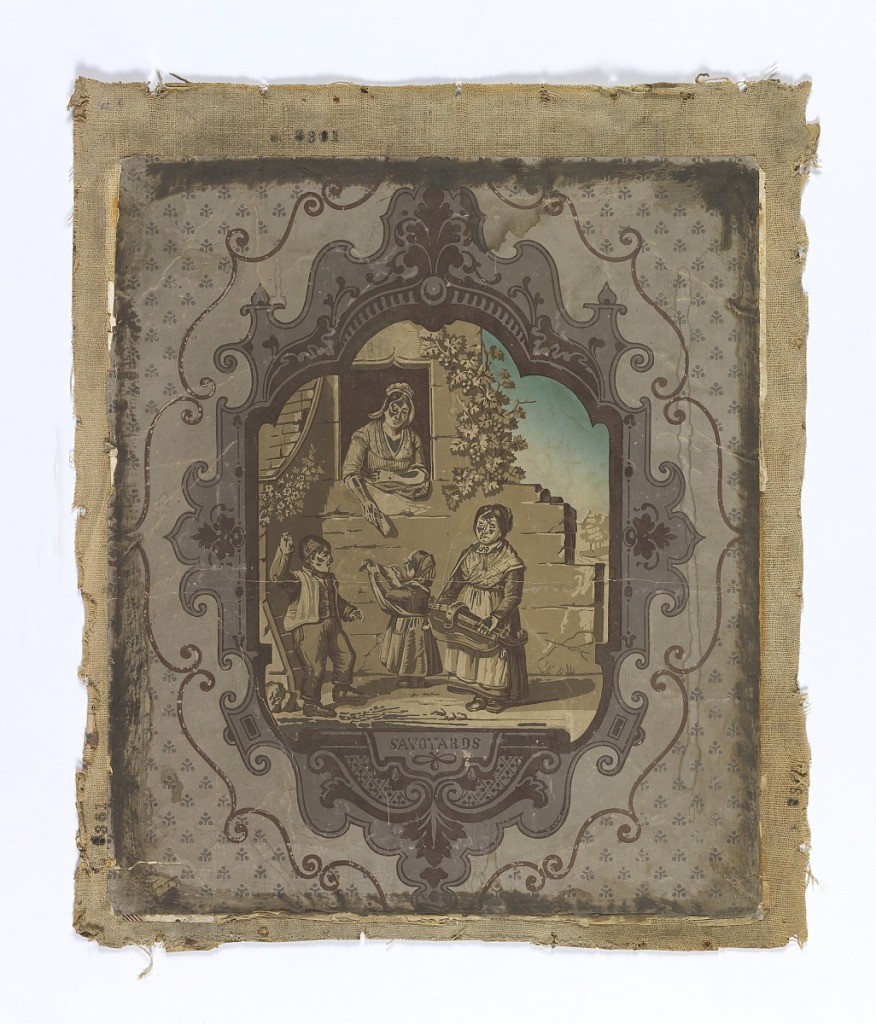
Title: Savoyards
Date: ca. 1840
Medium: Block-printed paper
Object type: Sidewall
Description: Three pieces, with scenes, inscribed "Savoyards." a: Recto, small central cartouche, containing two figures in a street scene.  Printed in grisaille and dark blue, on a gray, patterned ground.  Mounted on burlap.  Verso, figural landscape with fox and duck hunting scenes, printed in monochrome brown with attached border; b: Recto, large central cartouche, containing musical scene with two women and two children.  "Savoyards" inscribed below scene.  Printed in grisaille and dark blue, on a gray, patterned ground.  Mounted on burlap.  Verso, figural landscape with fox and duck hunting scenes, printed in monochrome brown with attached border; c: Recto, large central cartouche, containing peasants toasting with dog.  "Plus heureux qu'un roi (More happy than a king)" inscribed below scene.  Printed in gresaille and dark blue, on a gray, patterned ground.  Mounted on burlap.  Verso, figural landscape with fox and duck hunting scenes, printed in monochrome brown with attached border.